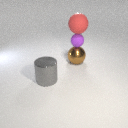
small purple rubber sphere above large brown metal sphere